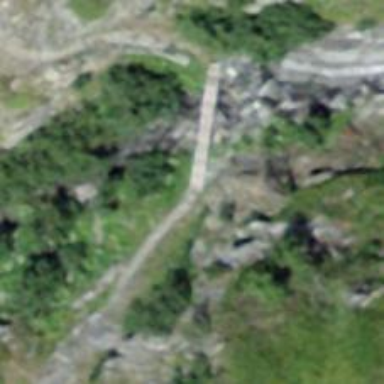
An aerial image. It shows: Ground path leading to bridge.